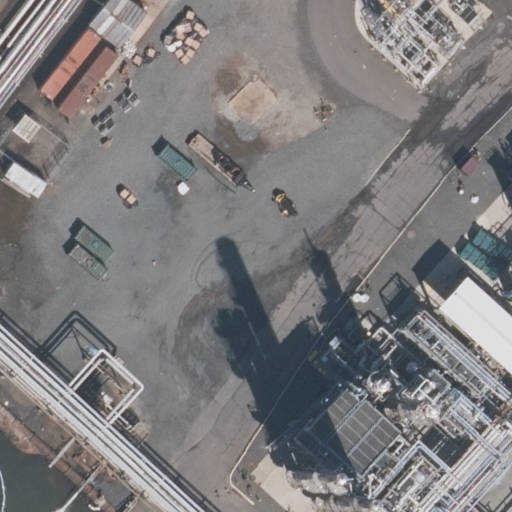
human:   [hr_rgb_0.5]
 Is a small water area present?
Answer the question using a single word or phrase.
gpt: no

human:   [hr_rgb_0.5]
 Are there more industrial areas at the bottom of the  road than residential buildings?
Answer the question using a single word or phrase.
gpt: yes

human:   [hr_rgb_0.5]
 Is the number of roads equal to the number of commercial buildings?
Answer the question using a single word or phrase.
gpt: no

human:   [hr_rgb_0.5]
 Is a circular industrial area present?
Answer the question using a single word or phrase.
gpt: no

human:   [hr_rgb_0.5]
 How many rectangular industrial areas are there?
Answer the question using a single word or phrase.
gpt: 1

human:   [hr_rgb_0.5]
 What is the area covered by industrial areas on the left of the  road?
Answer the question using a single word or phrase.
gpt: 10583m2

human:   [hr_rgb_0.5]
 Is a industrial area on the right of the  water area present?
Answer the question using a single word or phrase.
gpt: no

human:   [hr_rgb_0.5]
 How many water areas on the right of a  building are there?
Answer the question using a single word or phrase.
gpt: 0

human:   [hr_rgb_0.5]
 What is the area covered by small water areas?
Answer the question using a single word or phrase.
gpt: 0m2

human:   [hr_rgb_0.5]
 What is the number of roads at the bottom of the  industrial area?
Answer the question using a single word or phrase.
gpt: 0

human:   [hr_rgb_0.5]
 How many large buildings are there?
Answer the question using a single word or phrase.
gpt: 0

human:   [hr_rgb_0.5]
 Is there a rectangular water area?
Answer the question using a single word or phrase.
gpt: yes

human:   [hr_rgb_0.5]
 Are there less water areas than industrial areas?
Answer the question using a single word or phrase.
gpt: no

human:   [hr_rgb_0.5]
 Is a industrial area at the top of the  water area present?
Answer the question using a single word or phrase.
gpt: no

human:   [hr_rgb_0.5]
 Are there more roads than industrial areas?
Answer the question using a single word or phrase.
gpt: no

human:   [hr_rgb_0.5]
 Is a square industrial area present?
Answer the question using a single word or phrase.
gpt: no

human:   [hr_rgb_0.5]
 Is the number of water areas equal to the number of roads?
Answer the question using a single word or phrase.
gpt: yes

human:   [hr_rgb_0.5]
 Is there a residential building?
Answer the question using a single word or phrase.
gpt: no

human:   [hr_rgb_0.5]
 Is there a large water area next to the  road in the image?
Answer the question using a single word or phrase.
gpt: no

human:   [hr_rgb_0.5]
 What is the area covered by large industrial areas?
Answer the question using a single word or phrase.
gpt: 10583m2

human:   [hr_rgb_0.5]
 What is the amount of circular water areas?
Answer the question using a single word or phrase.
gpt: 0

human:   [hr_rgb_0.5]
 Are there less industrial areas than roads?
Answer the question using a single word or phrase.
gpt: no

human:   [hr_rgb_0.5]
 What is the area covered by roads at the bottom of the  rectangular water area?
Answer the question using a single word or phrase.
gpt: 0m2

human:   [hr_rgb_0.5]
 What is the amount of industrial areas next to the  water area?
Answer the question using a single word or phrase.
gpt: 1

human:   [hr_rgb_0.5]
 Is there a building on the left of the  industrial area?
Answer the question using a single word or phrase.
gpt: no

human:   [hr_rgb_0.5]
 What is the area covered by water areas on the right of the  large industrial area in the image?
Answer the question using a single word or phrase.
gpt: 165m2

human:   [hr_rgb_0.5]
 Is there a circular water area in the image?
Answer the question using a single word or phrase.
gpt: no

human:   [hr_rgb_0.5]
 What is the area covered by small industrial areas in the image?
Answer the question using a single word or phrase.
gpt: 0m2

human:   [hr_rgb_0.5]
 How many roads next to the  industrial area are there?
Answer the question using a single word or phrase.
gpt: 1

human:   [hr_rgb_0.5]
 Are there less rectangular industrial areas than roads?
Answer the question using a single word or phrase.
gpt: no

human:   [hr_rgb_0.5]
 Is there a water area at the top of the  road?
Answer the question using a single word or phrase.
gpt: no

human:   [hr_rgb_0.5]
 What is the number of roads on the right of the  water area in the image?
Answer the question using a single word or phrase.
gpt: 1

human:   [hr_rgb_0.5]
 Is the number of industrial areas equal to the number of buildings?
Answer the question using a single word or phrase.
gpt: no

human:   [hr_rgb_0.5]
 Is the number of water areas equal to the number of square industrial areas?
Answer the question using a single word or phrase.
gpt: no

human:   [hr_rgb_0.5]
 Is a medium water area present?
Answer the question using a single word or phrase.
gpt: yes

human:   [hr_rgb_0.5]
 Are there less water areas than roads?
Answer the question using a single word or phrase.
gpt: no